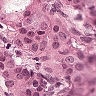
Metastatic tissue present: yes